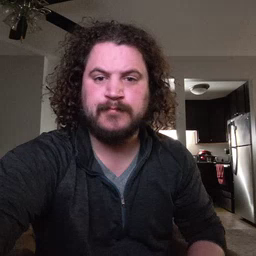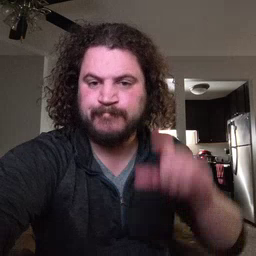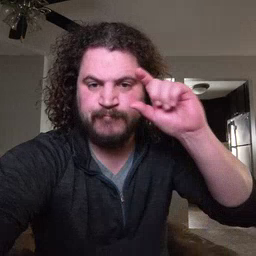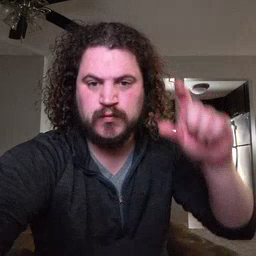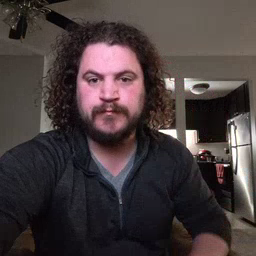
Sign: moon